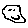
Label: smiley face